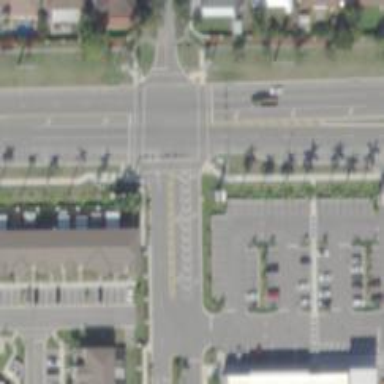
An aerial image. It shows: Asphalt footway with uncontrolled crossing. The crossing has lines markings.